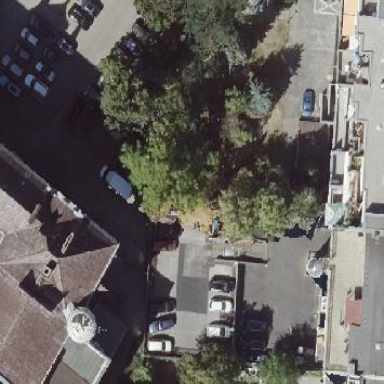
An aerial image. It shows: Multi-storey parking facility.